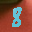
Label: 8